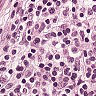
Metastatic tissue present: yes